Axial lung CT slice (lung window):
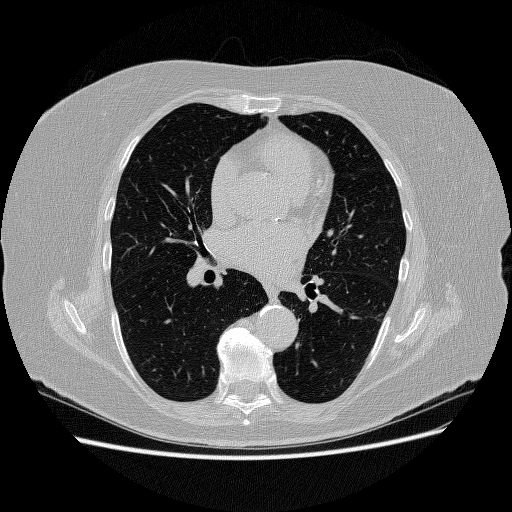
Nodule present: no